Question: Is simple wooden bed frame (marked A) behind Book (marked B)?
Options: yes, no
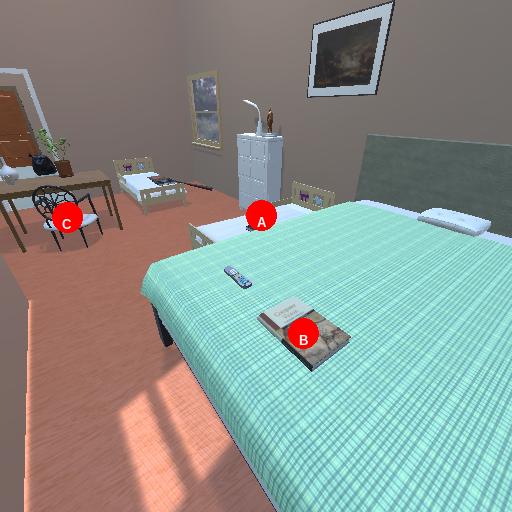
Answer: yes